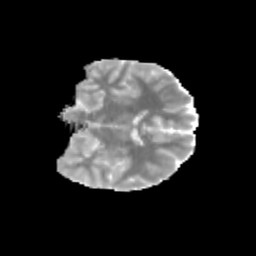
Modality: MD
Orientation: coronal
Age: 13
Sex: male
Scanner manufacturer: siemens
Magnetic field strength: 3 T
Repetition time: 3.8 s
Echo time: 0.07 s